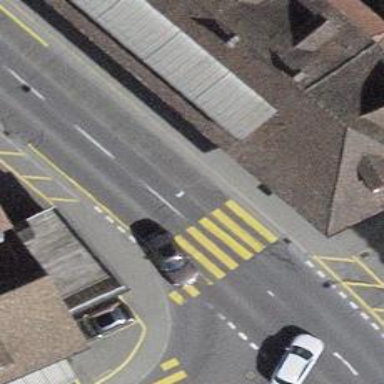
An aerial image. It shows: Uncontrolled zebra crossing with notable zebra markings.